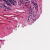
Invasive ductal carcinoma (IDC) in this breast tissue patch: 0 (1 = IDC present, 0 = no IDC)